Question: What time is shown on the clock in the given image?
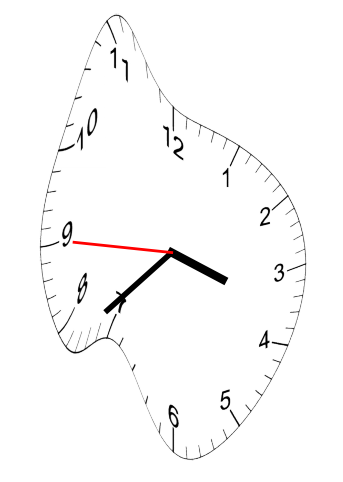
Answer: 03:37:45